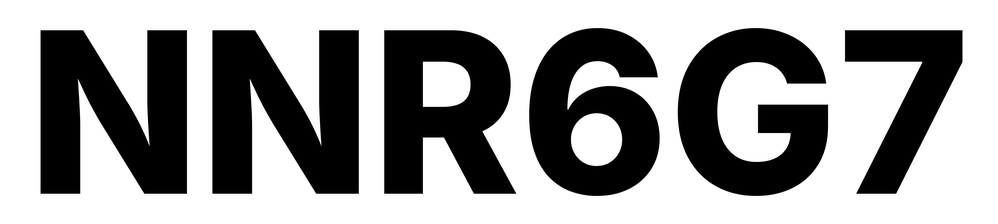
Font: Inter_ExtraBold